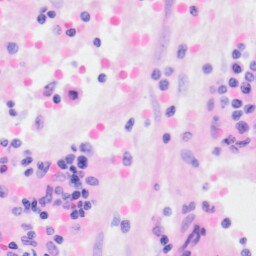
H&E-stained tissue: Kidney